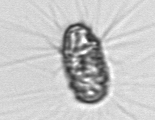
Label: Corethron_hystrix